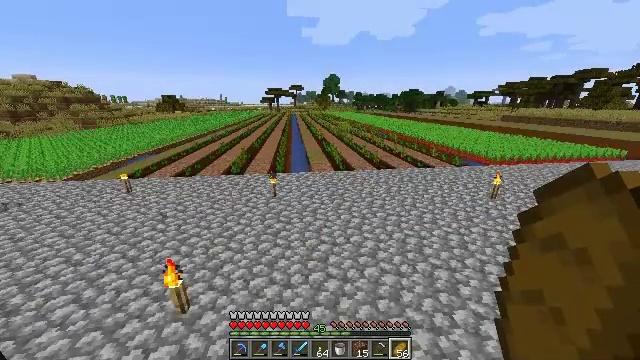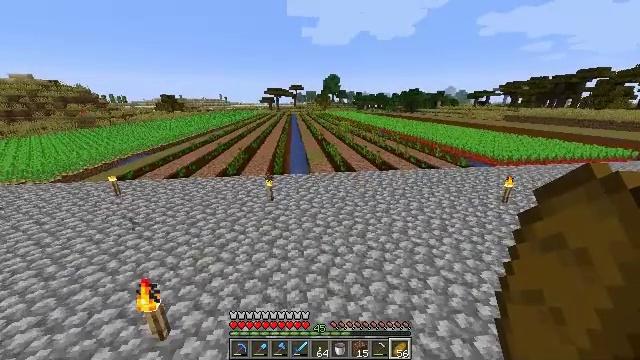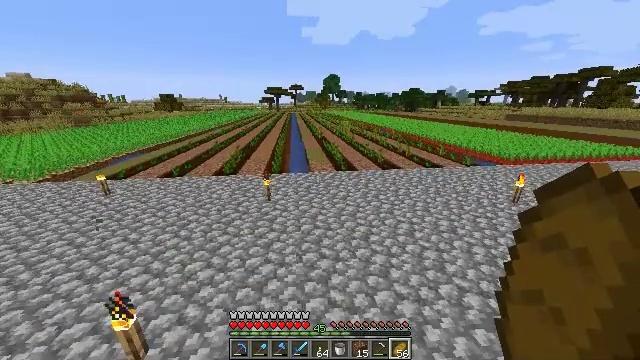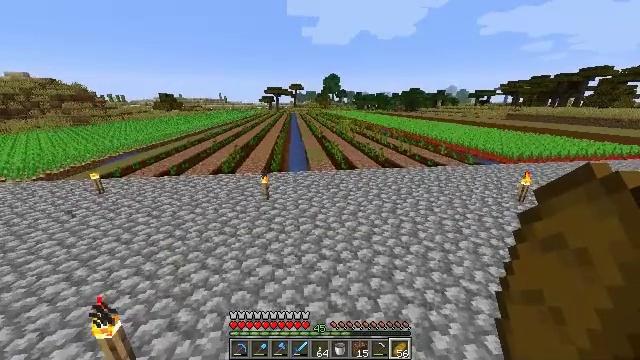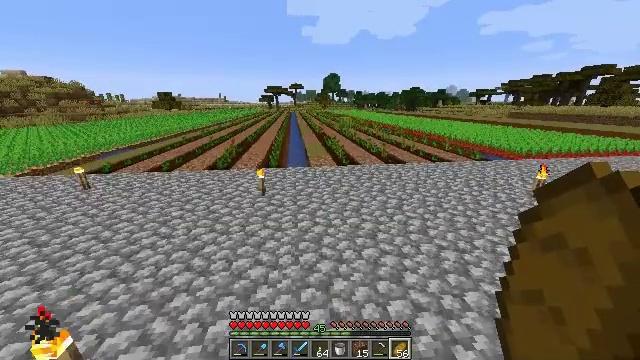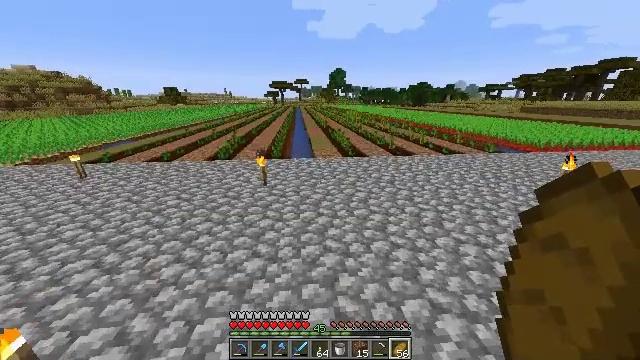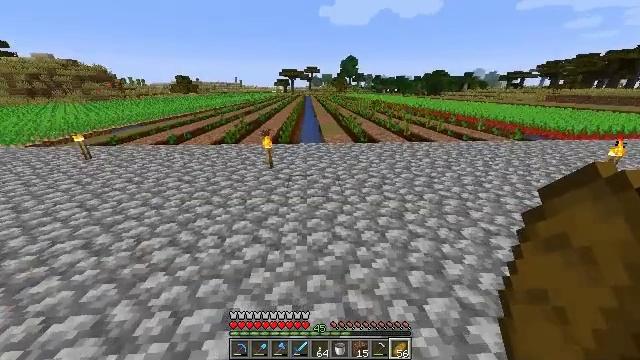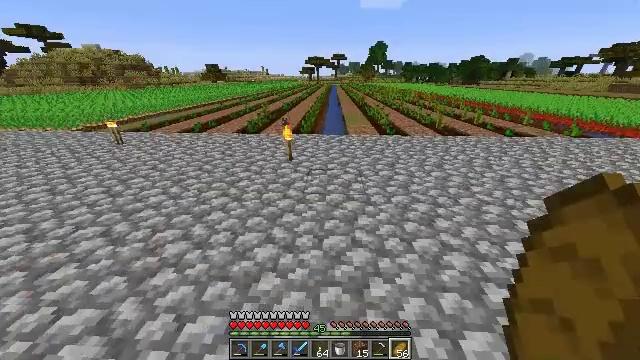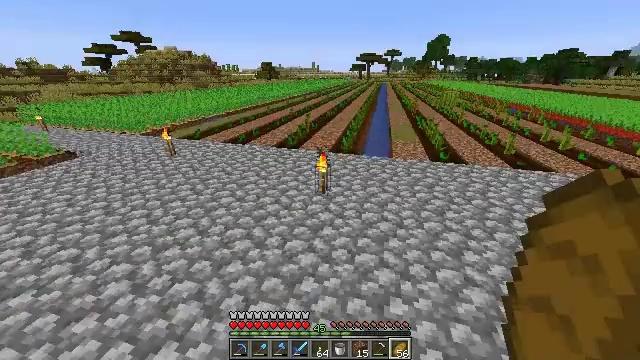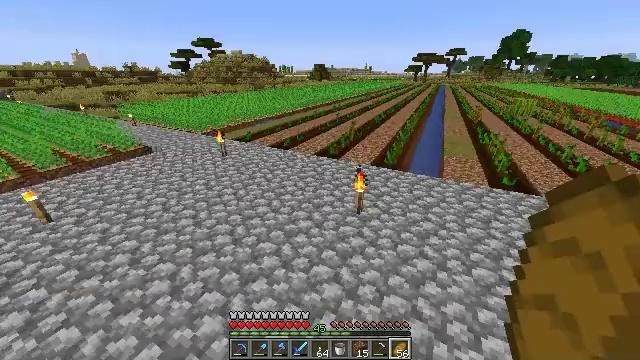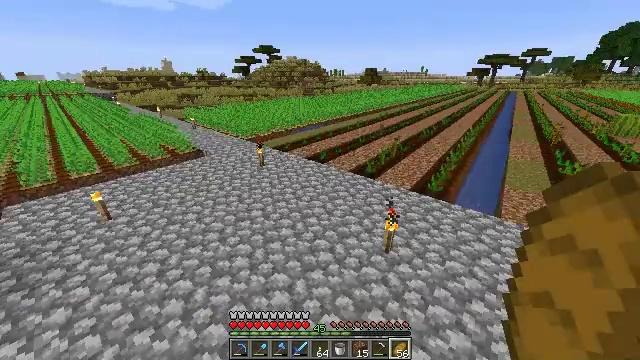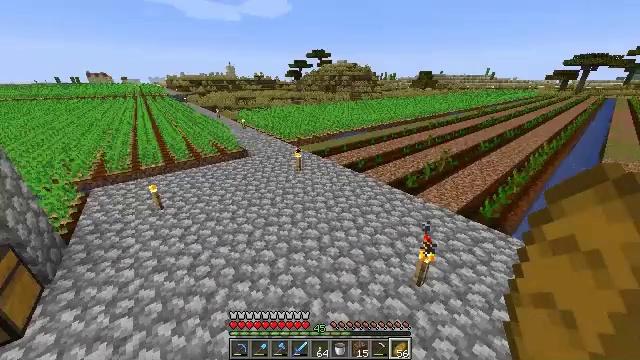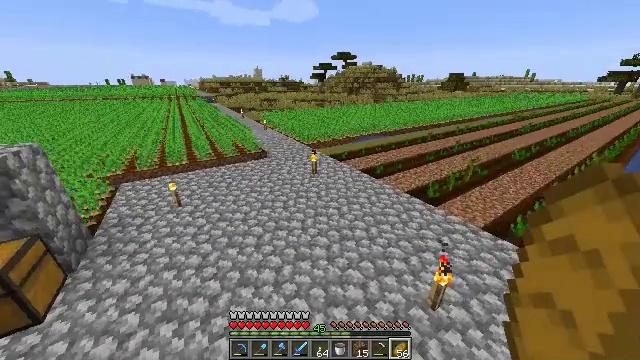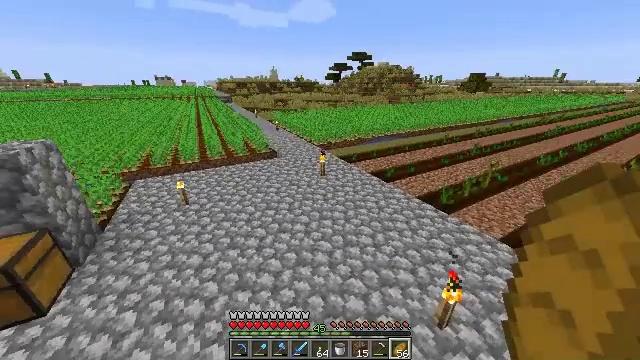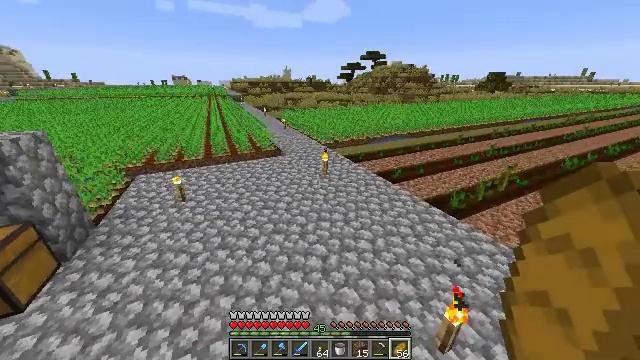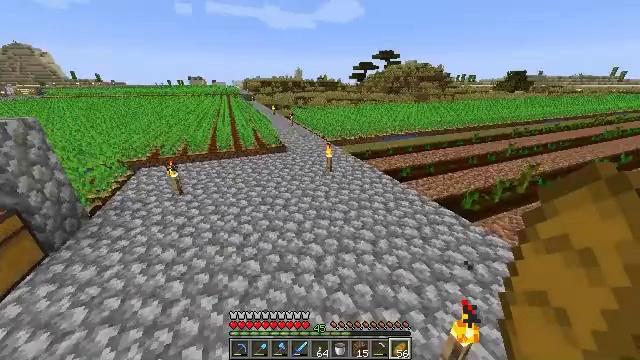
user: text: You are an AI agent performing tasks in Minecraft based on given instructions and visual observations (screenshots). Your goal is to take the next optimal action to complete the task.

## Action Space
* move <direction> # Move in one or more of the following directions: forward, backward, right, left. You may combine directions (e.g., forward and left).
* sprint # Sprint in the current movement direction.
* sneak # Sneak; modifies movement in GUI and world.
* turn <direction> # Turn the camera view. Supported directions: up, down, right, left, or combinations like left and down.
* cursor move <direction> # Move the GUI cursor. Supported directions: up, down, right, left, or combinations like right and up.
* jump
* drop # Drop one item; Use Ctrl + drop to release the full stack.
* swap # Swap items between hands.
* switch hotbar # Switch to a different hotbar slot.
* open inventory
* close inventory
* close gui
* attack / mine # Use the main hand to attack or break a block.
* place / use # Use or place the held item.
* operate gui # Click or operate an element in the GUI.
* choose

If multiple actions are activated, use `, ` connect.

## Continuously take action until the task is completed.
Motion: motion action
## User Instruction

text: Attack the lime bed to recycle it.
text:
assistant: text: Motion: move forward, sprint, jump
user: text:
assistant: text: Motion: move forward, sprint, jump
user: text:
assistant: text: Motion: move forward, sprint, jump
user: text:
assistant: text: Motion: move forward, sprint, jump
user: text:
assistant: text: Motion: move forward, sprint, turn left, jump
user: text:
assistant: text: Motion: move forward, sprint, turn left and down, jump
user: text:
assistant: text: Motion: move forward, sprint, turn left and down, jump
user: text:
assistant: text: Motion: move forward, sprint, turn left and down, jump
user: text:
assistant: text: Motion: move forward, sprint, turn left, jump
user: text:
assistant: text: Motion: move forward, sprint, turn left, jump
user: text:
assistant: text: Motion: move forward, sprint, turn left, jump
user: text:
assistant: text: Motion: move forward, sprint, turn left, jump
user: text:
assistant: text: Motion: move forward, sprint, turn left, jump
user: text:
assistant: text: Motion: move forward, sprint, turn left
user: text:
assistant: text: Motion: move forward, sprint, turn left
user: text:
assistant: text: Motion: move forward, sprint, turn left
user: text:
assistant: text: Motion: move forward, sprint, turn left
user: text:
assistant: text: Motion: move forward, sprint, turn left
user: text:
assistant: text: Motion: move forward, sprint, turn left
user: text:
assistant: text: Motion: move forward, sprint
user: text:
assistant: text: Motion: move forward, sprint
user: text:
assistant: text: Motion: move forward, sprint
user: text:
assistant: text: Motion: move forward, sprint
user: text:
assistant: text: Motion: move forward, sprint
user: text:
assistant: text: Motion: move forward, sprint
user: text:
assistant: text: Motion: move forward, sprint
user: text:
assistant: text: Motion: move forward, sprint, jump
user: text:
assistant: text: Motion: move forward, sprint, jump
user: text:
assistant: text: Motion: move forward, sprint, jump
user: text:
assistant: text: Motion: move forward, sprint, jump